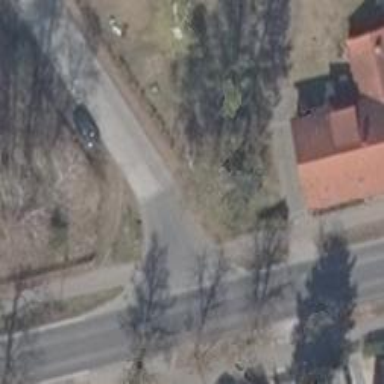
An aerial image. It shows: Road with "give way" sign.